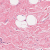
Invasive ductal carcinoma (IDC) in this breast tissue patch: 0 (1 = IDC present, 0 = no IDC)